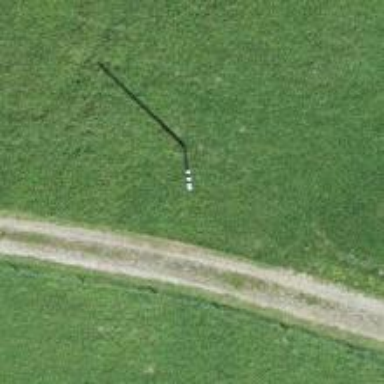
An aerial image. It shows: Power pole.